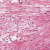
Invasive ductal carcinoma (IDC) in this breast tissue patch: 0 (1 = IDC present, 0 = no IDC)